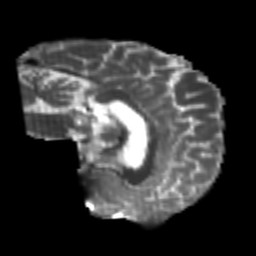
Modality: T2w
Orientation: sagittal
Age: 26
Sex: male
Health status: healthy
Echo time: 0.074 s